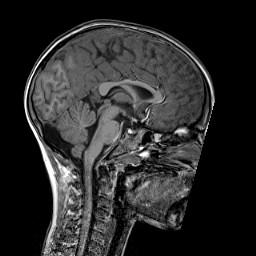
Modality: T1w
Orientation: sagittal
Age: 8
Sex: male
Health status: ill